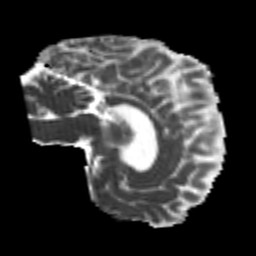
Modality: MD
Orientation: sagittal
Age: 21
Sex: male
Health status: healthy
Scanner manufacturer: philips
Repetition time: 7.386 s
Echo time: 0.08599 s